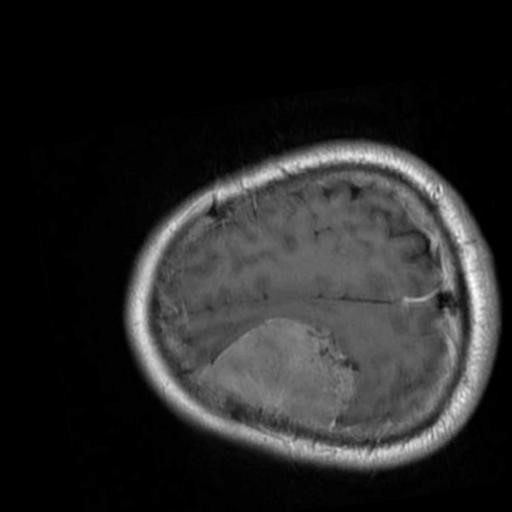
Label: brain_menin